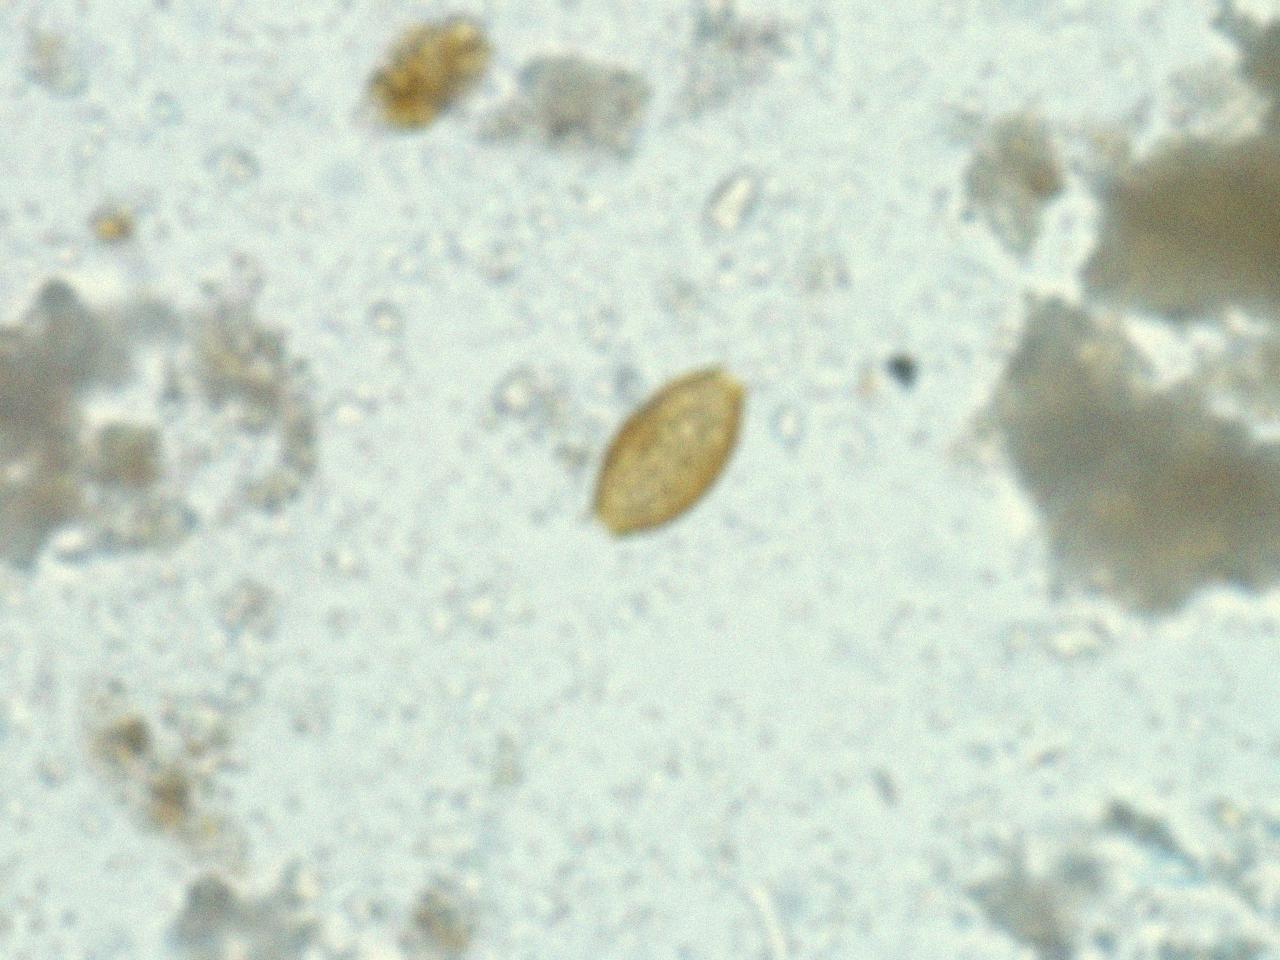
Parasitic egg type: Trichuris trichiura